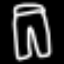
Label: pants